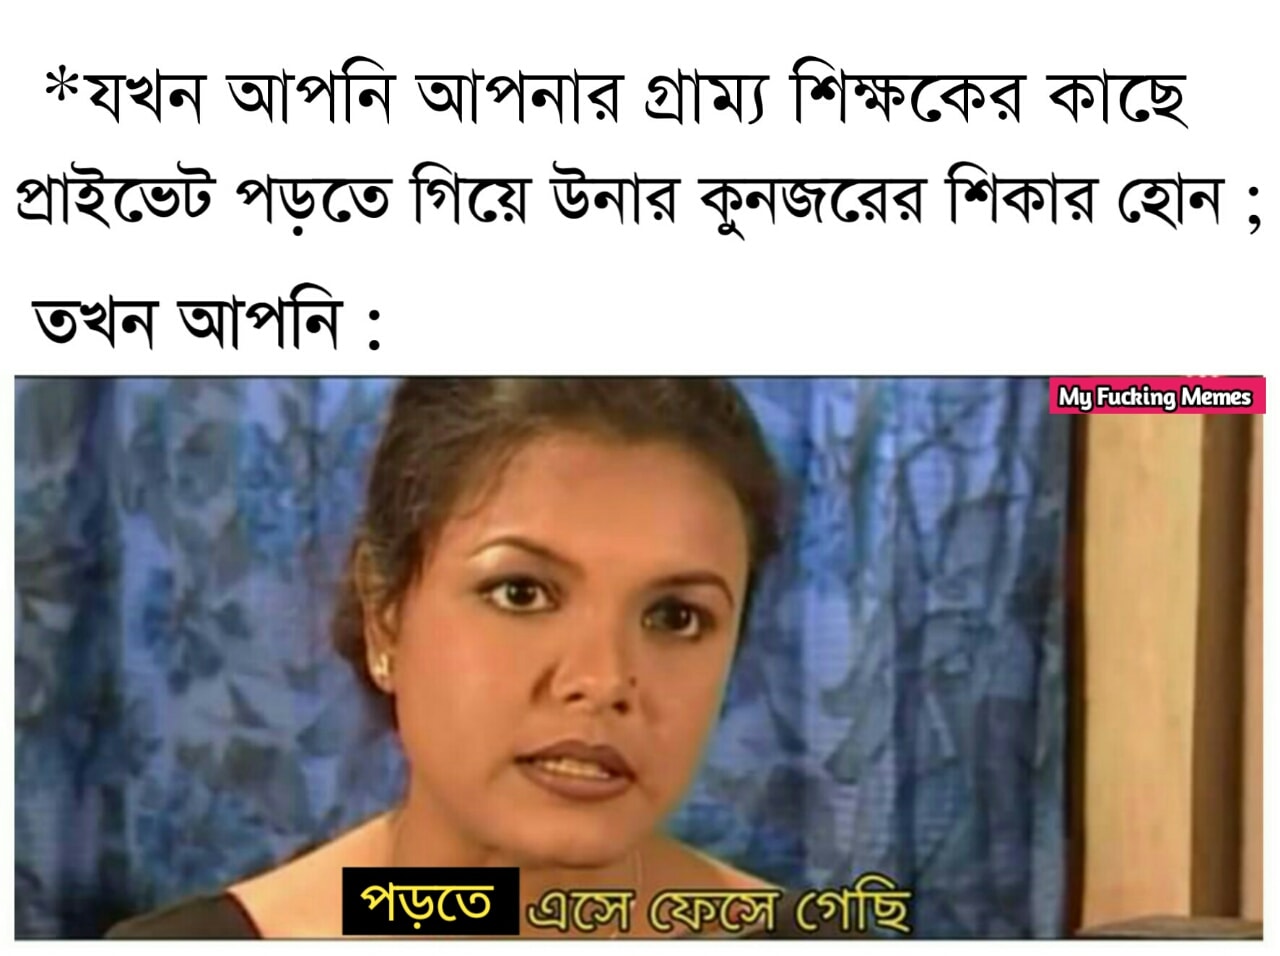
Caption: *যখন আপনি আপনার গ্রাম্য শিক্ষকের কাছে প্রাইভেট পড়তে গিয়ে উনার কুনজরের শিকার হোন ; তখন আপনিঃ  পড়তে এসে ফেসে গেছি
Label: non-hate